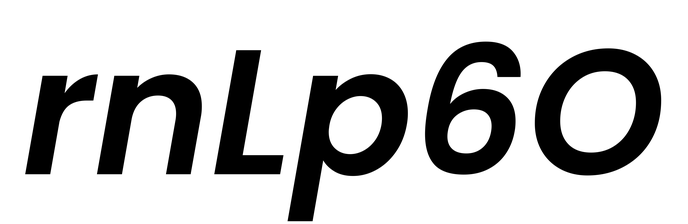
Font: Poppins-SemiBoldItalic